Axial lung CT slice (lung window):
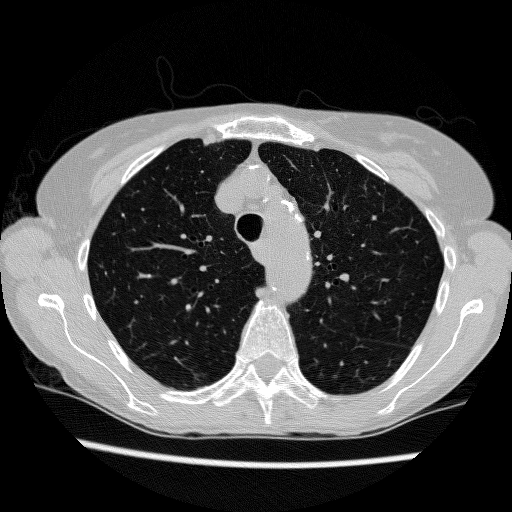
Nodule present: yes
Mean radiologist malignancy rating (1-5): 3